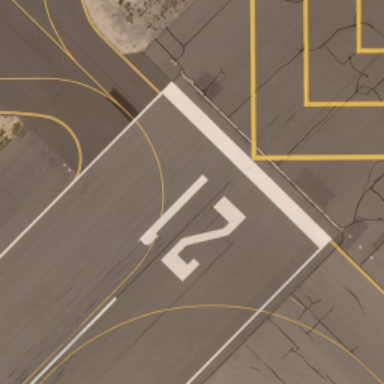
It is a straight runway with some mark lines and a number on it .